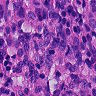
Metastatic tissue present: yes